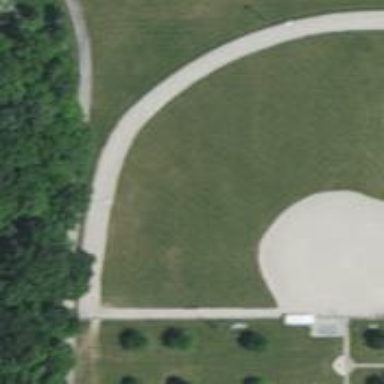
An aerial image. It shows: Softball pitch for leisure sports.